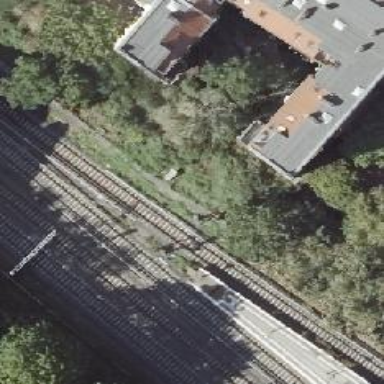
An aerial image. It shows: Railway signal.